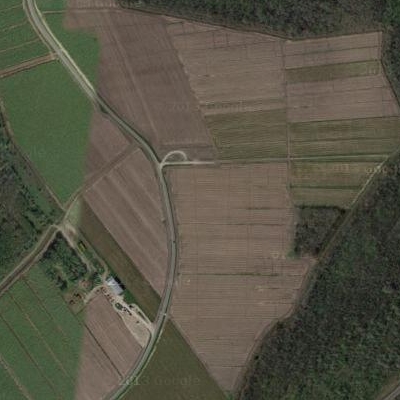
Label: bField